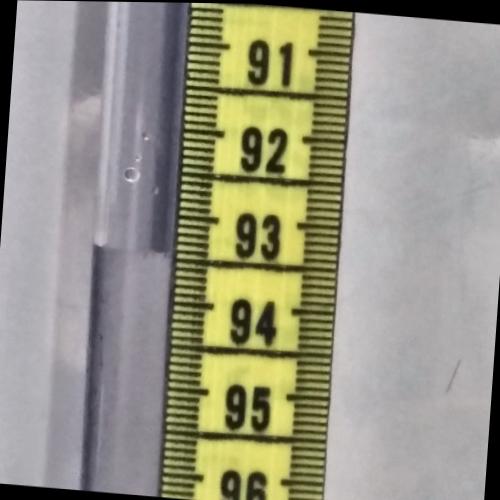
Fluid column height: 93.4 cm